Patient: sex M, age 67
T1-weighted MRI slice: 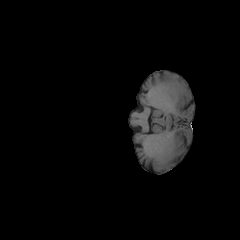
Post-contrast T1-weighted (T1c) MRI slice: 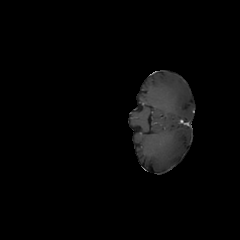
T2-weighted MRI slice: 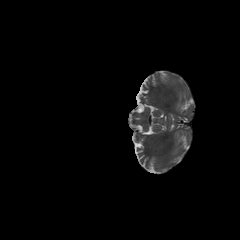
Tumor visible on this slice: no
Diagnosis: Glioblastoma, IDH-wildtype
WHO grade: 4